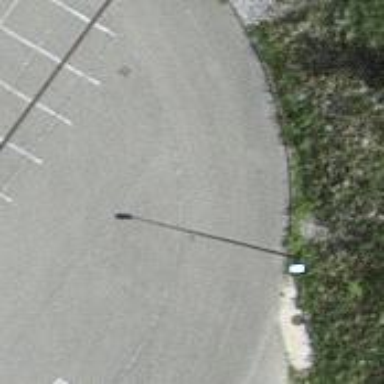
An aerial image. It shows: Road serving as parking aisle.